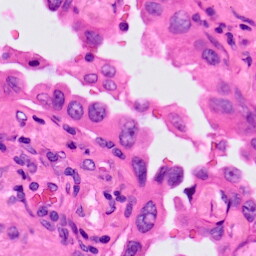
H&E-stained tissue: Lung